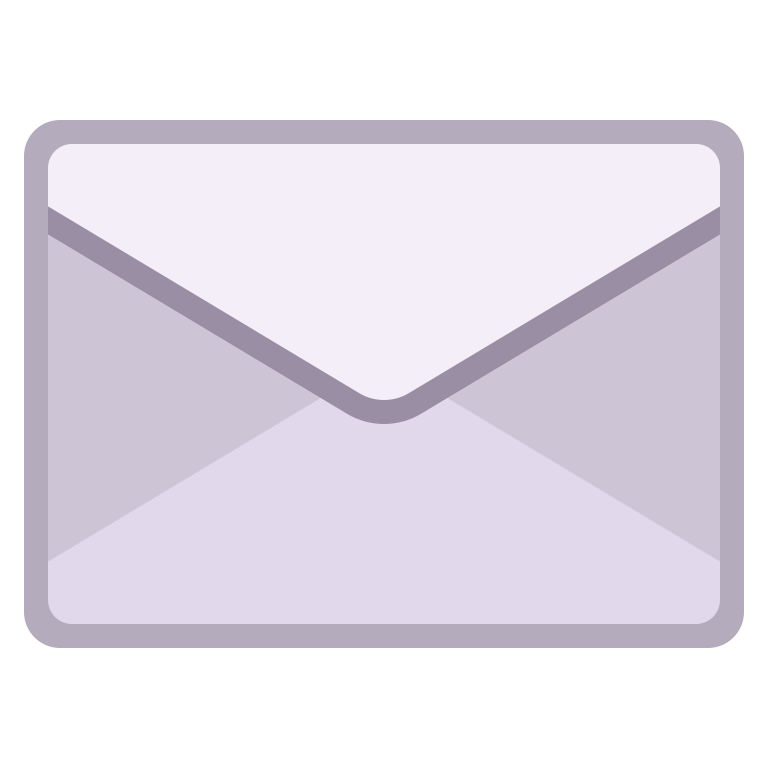
envelope flat